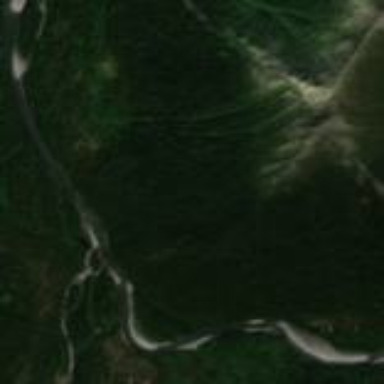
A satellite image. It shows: River flowing through natural landscape.